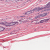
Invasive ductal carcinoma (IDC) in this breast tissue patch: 1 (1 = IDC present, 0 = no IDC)